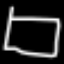
Label: square